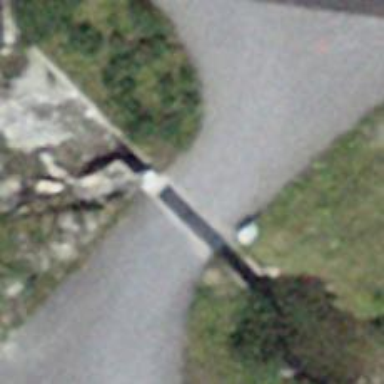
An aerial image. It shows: Gate.